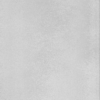
Label: dusty